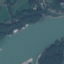
Label: River